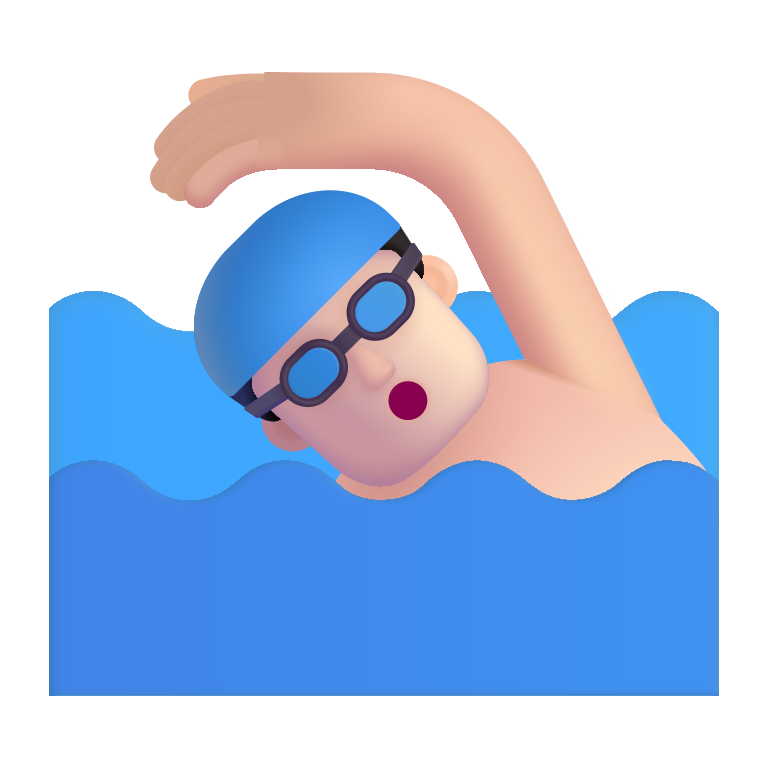
man swimming color light